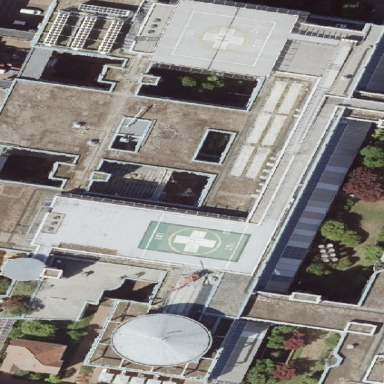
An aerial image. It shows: Hospital building with flat roof.